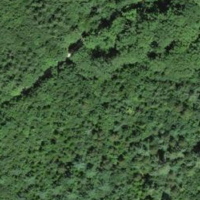
EUNIS habitat code: 41
Species observed at this site:
Prunus padus